Question: I have two tables in DB (topic, topic_content):

what kind of entities i should create for symfony2?
I think, i should have something like this in my symfony structure (Entities/Topic.php, Entities/Topic_content.php) help me please..
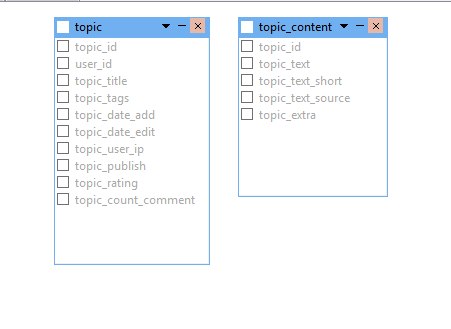
Answer: Yes, you would create Topic and Topic Content. And likely also a User Entity (because user_id looks like a foreign key).
However, the idea in Symfony2 is to approach the application from the Model site instead of the database site. Quoting <URL>:
> Development WorkflowsWhen you , you start with developing Objects and then map them onto your database. When you , you are modelling your application using tools (for example UML) and generate database schema and PHP code from this model. When you have a , you already have a database schema and generate the corresponding PHP code from it.
For database first, there is a generator that will derive objects based on your schema:
- <URL>
The recommended approach though is to have Doctrine generate the db schema from your Entities.
Quoting <URL>
> Doctrine has a Command-Line Interface that allows you to access the SchemaTool, a component that generates the required tables to work with the metadata.
It requires some setup, which is explained in the guide. Once you have that, you simply tell Doctrine to generate or update your schema, whenever your object structure changes.